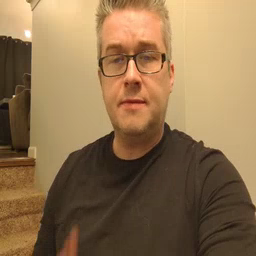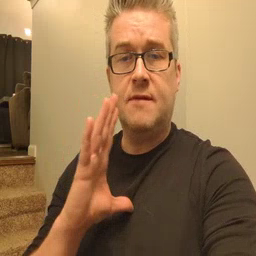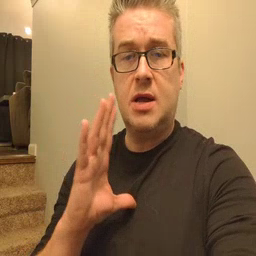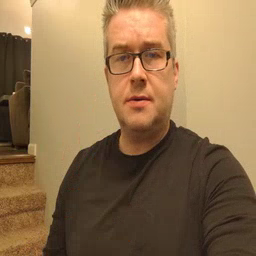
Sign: fine